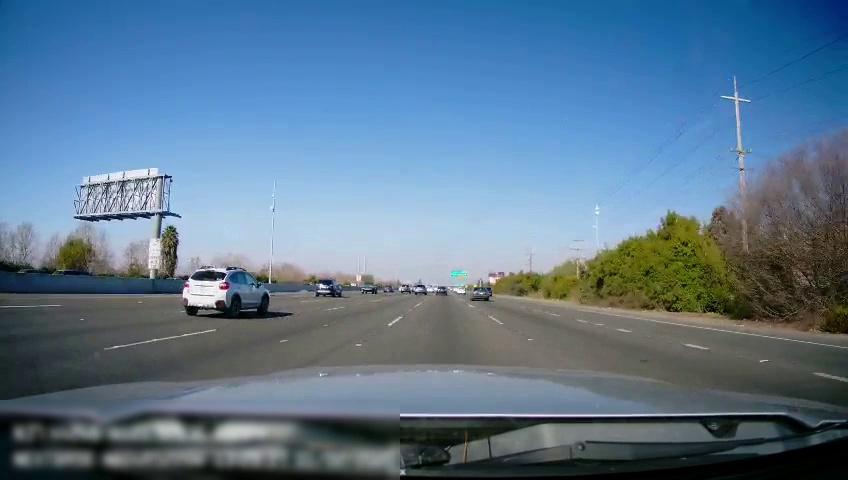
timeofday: Day
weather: Sunny
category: Drivable Space
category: Vehicles | Car
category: Vehicles | SUV
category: Vehicles | Car
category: Vehicles | Car
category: Vehicles | Car
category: Vehicles | Car
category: Vehicles | SUV
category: Vehicles | Car
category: Vehicles | SUV
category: Vehicles | Truck
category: Vehicles | SUV
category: Vehicles | SUV
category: Lanes | Current Lane
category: Lanes | Current Lane
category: Lanes | Alternate Lane
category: Lanes | Alternate Lane
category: Lanes | Alternate Lane
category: Lanes | Alternate Lane
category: Lanes | Alternate Lane
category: Lanes | Alternate Lane
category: Traffic | Signs
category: Traffic | Signs